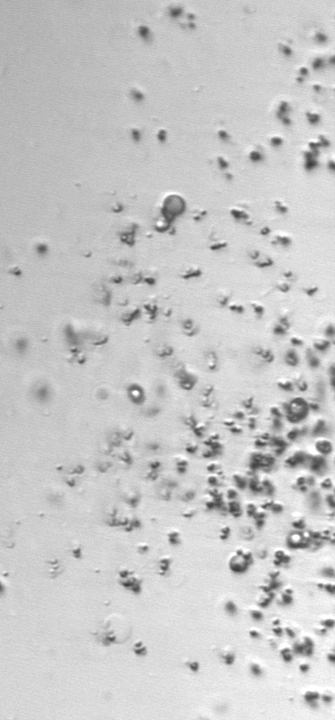
Label: Phaeocystis